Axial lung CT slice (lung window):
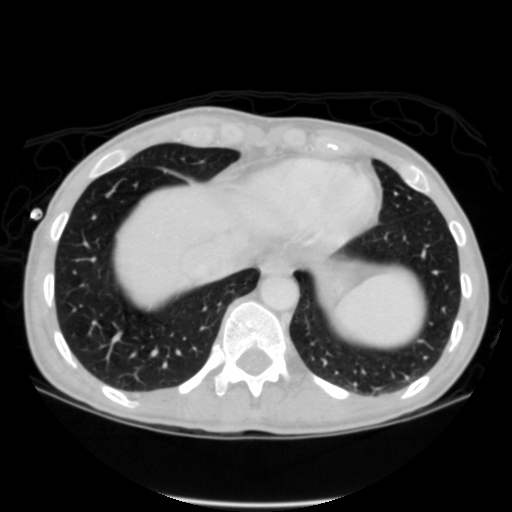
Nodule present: no